Interaction volume radius: 10 \u00c5
Interaction volume height: 35 \u00c5
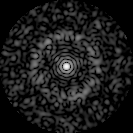
Disorder parameter: 0.8293